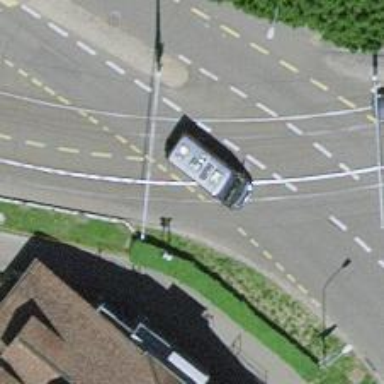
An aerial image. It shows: Tram railway with one track and electrified contact line.